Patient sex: M
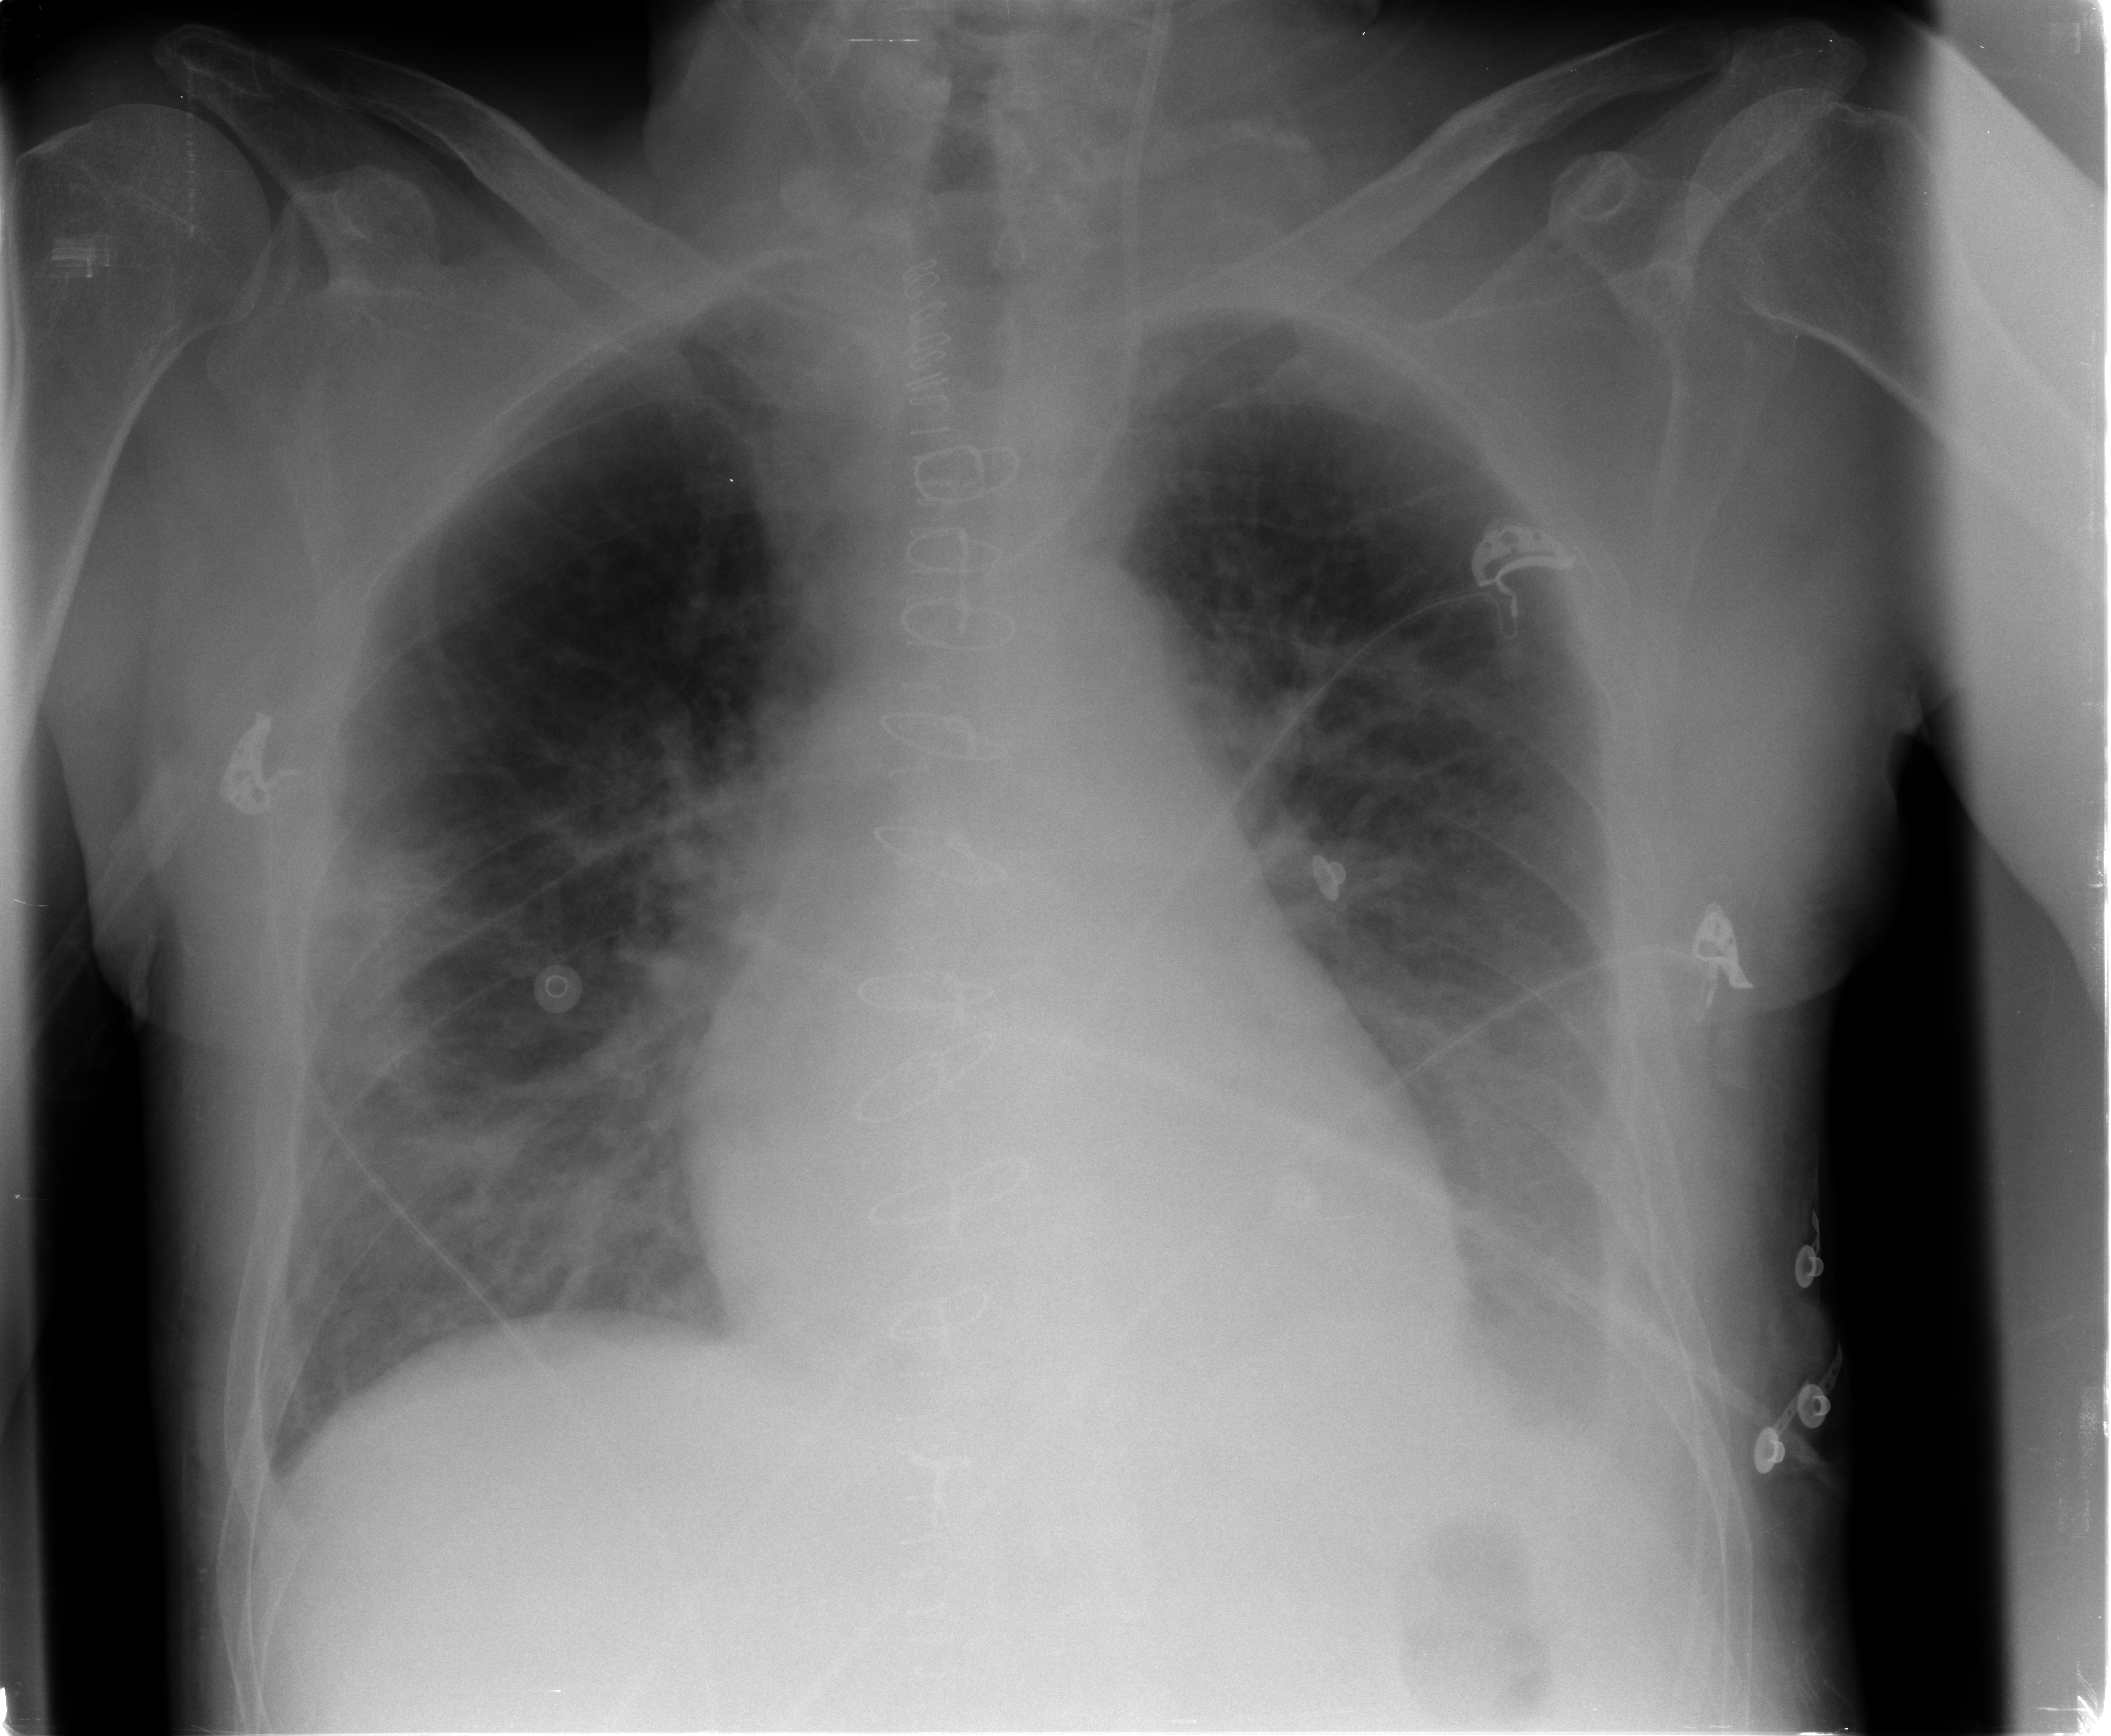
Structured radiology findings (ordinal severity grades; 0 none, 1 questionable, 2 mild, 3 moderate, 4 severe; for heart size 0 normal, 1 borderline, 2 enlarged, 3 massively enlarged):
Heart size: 0
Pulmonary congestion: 1
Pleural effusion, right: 0
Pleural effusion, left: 2
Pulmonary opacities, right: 0
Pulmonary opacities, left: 0
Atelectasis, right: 3
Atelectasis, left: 2